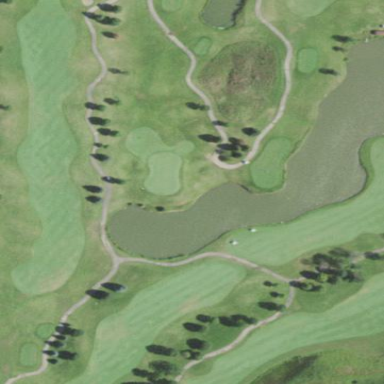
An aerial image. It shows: Water hazard on golf course.